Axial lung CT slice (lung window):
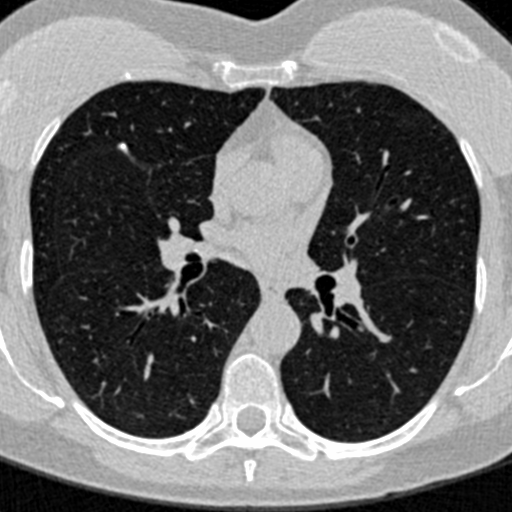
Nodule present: yes
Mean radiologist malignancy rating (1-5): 1.667